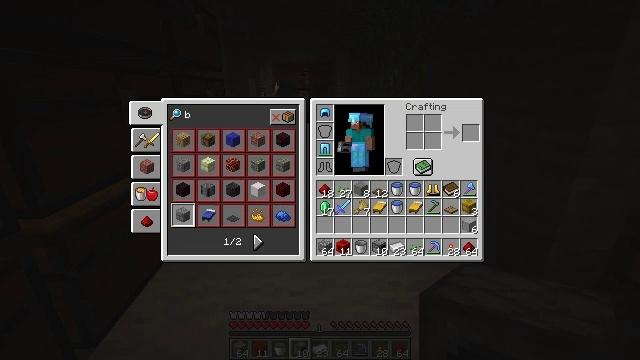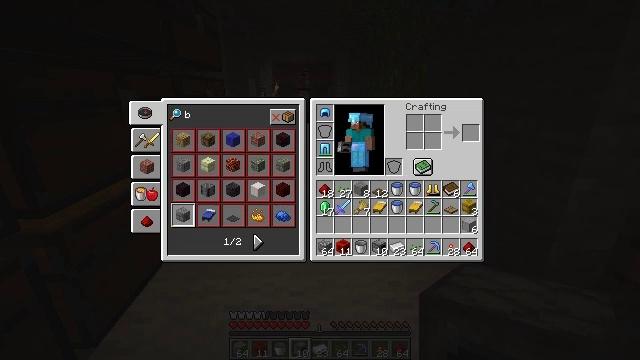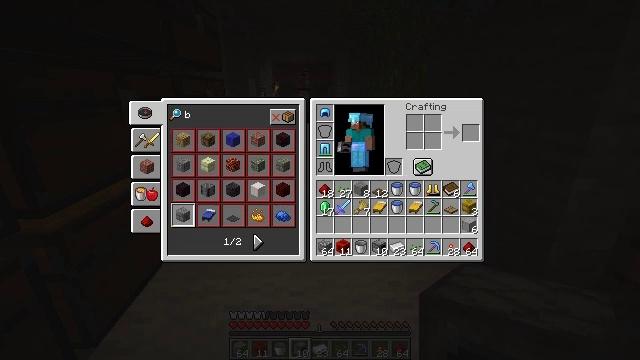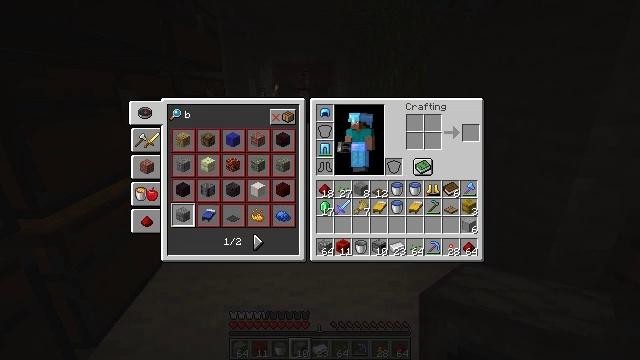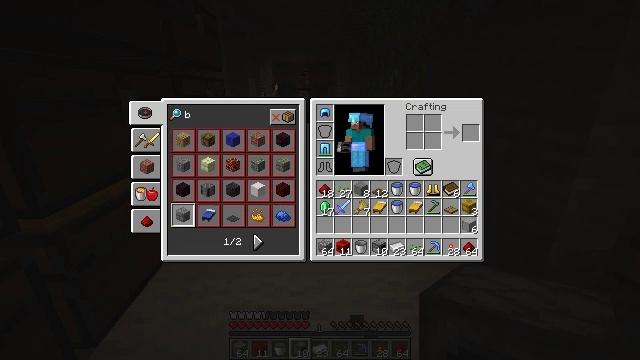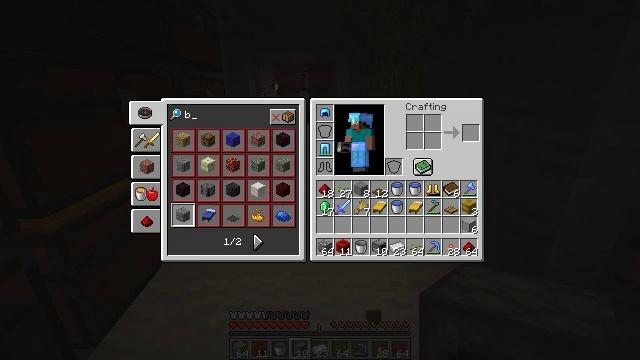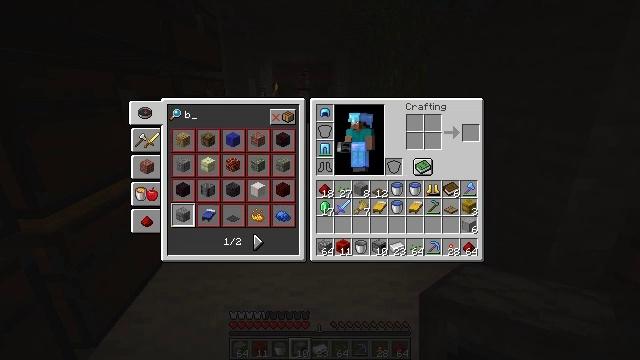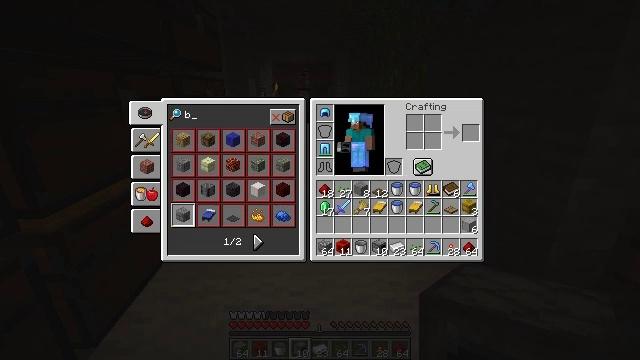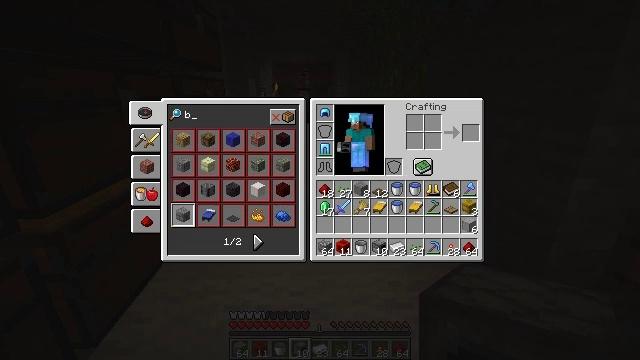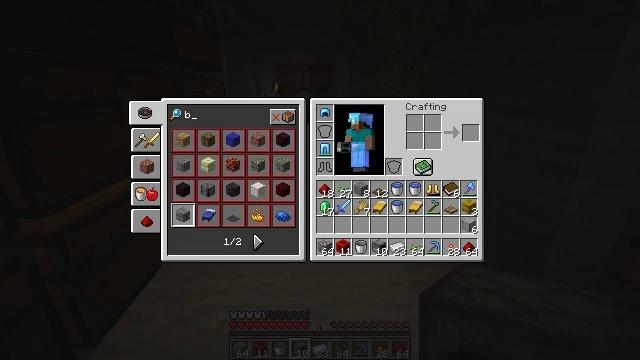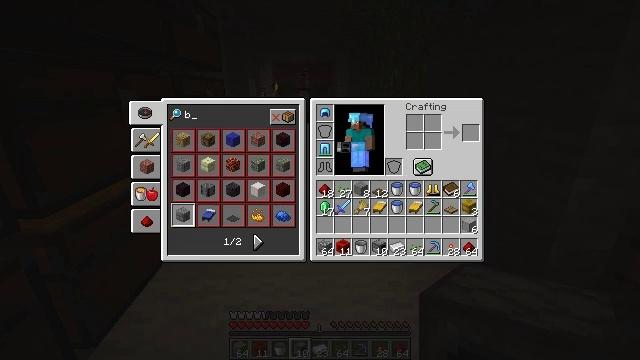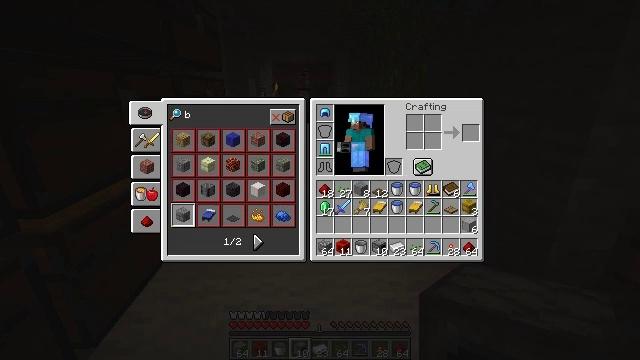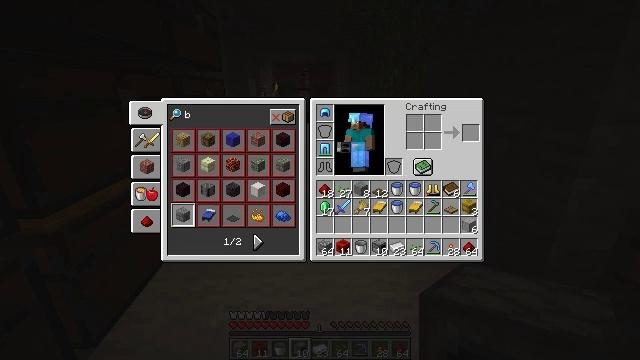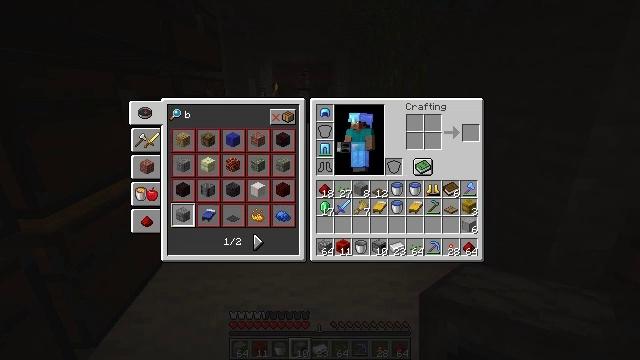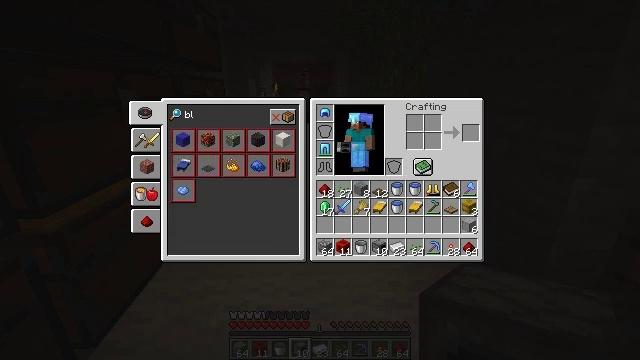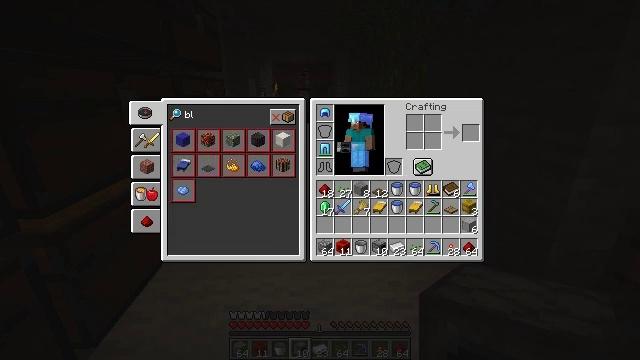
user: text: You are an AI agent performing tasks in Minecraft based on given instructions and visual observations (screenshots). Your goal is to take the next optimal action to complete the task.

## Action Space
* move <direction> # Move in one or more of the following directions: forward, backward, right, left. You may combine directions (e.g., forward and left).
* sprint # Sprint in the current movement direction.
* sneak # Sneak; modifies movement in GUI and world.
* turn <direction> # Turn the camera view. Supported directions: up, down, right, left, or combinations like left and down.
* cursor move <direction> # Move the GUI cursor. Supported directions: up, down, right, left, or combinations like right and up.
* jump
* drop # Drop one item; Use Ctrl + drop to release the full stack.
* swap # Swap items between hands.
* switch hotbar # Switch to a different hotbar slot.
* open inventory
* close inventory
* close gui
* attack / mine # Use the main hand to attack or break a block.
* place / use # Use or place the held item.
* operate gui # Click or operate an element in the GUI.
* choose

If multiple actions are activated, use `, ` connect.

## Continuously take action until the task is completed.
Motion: motion action
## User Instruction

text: Using the crafting table, make a blast furnace.
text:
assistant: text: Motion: no_op
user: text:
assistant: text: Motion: no_op
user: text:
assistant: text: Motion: no_op
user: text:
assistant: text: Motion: no_op
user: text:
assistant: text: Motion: no_op
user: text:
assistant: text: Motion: no_op
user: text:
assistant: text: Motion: no_op
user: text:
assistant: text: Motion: no_op
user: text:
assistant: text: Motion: no_op
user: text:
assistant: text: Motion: no_op
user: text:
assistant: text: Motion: no_op
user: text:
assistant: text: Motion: no_op
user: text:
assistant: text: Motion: no_op
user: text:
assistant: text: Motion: no_op
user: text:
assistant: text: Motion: no_op
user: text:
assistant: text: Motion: no_op
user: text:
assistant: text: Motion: move left
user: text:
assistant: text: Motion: move back and move left
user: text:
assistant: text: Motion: move back and move left
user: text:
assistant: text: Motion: move back
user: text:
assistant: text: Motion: move back
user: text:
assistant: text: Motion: no_op
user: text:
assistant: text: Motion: no_op
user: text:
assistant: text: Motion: no_op
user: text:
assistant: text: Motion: no_op
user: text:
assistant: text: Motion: no_op
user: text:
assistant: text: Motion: no_op
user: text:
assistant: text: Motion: no_op
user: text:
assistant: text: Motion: no_op
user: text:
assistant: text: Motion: no_op